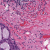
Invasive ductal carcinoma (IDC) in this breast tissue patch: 0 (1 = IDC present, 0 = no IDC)